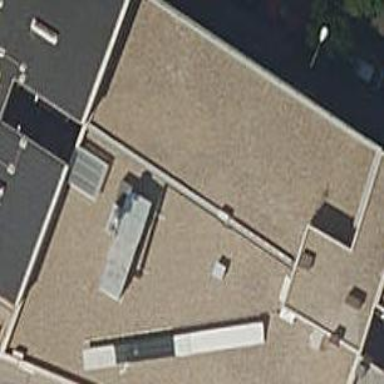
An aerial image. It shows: School.